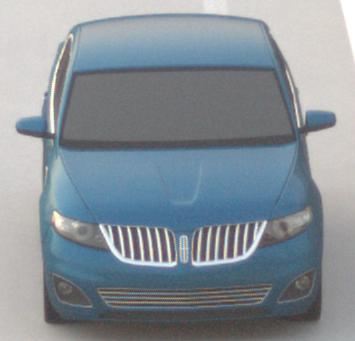
Make: Lincoln
Model: MKS
Detailed model: -
Model produced from: 2008
Model produced until: 2011
Doors: 4
Color: blue
Road condition: dry road
Daytime: dawn
Contrast: low contrast